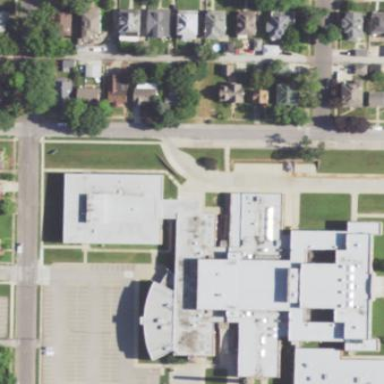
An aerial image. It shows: School.